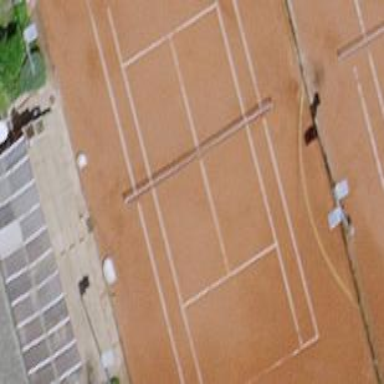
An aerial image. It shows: Tennis court on pitch designated for leisure land.